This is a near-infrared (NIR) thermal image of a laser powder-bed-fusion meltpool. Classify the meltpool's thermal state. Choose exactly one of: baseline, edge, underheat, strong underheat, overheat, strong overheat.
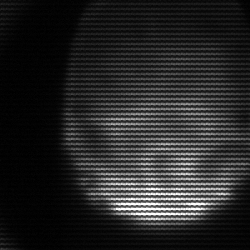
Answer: edge